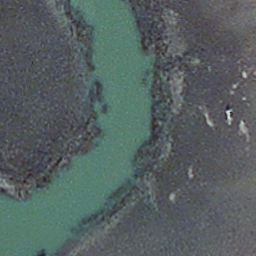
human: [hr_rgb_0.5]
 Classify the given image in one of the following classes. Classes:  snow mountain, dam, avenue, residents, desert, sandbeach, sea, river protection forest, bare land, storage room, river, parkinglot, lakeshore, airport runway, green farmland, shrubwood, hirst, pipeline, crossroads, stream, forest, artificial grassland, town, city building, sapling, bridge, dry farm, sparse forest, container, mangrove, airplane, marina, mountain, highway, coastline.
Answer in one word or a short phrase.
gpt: stream